Field crop: maize
Growth stage: 1
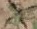
Species: atriplex